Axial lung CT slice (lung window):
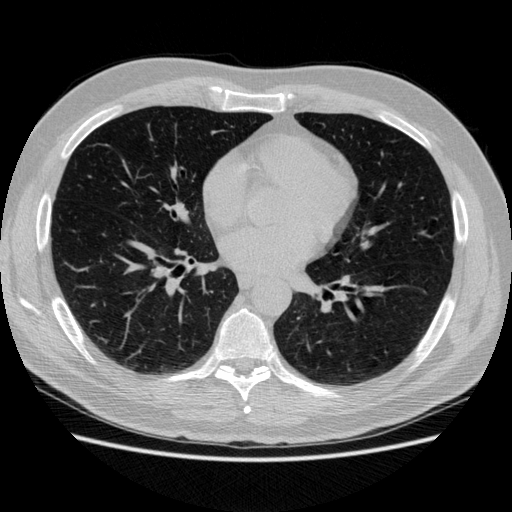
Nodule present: no